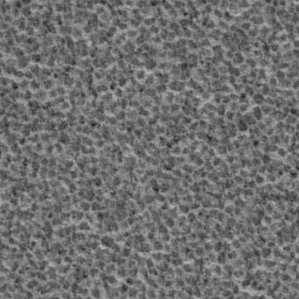
Label: frost